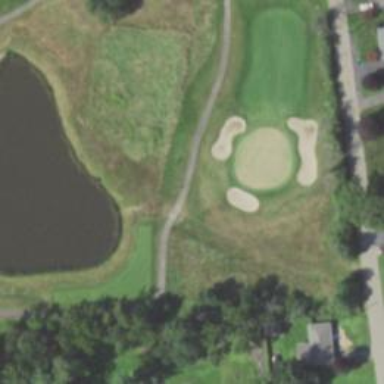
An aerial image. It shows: Golf tee.